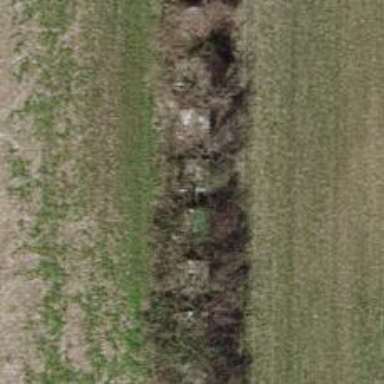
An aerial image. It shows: Block barrier.